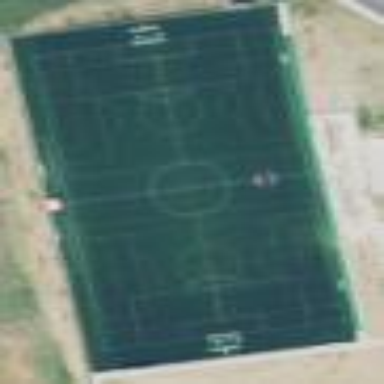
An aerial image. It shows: Soccer pitch for outdoor sports and leisure activities.